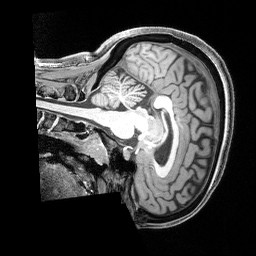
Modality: T1w
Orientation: sagittal
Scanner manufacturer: siemens
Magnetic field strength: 3 T
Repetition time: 2.4 s
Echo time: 0.00215 s